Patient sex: F
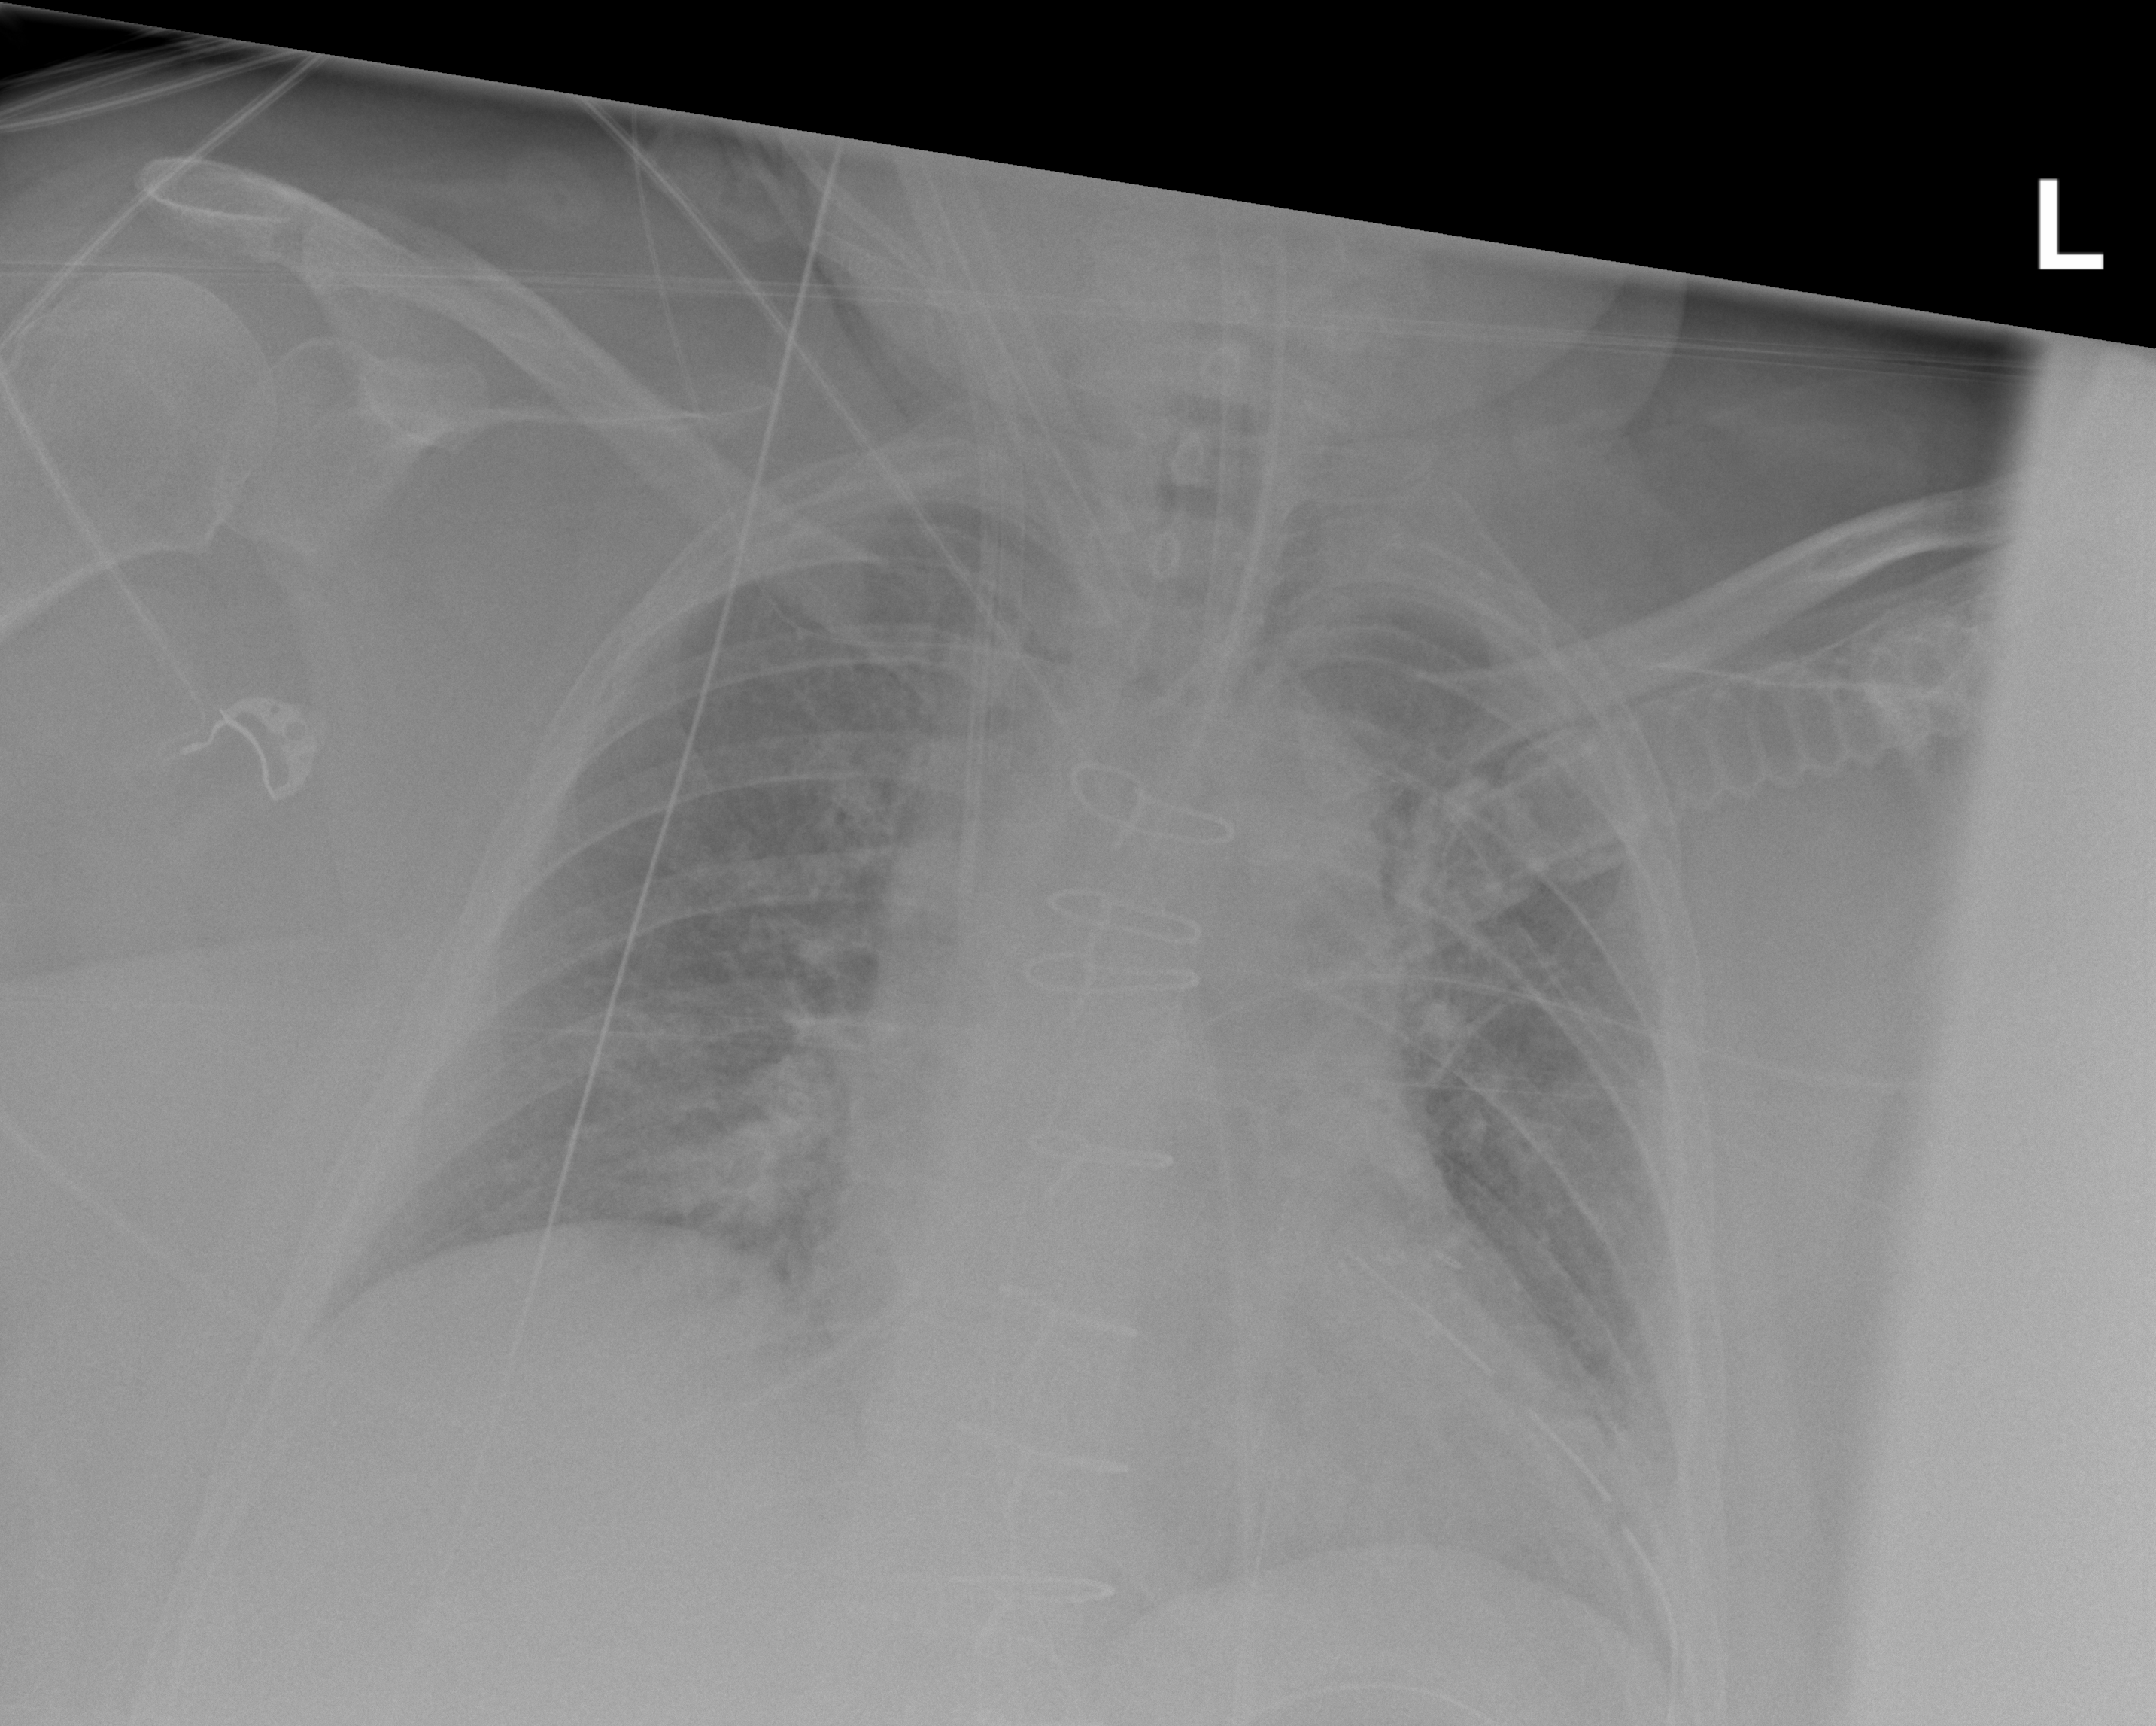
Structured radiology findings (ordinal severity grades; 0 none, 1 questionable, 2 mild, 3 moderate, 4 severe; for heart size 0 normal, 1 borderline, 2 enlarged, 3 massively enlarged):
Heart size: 1
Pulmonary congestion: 2
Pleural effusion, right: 0
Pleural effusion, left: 0
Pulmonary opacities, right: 0
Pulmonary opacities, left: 0
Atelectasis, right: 0
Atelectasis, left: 0